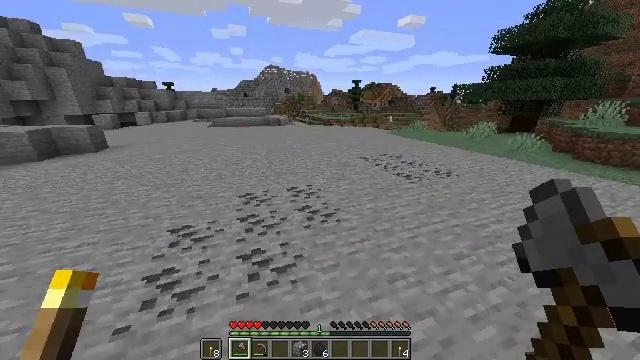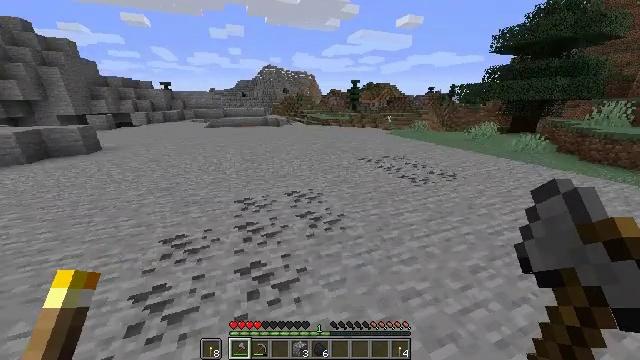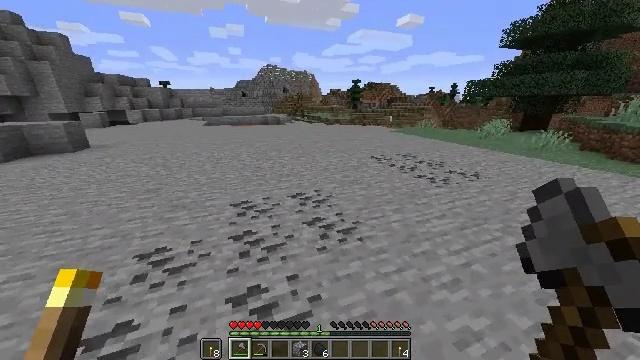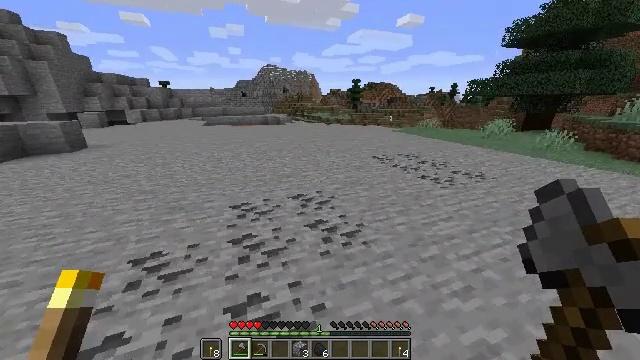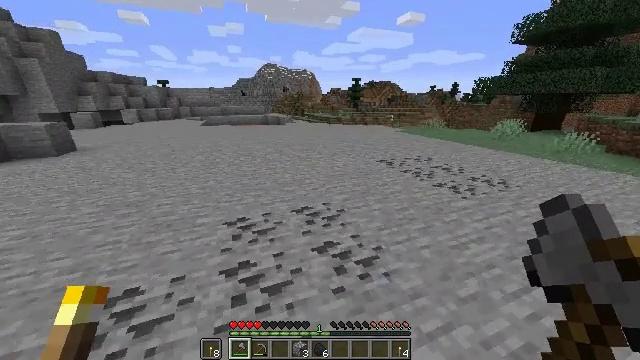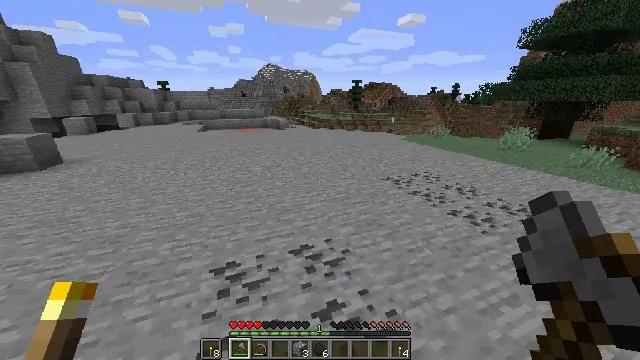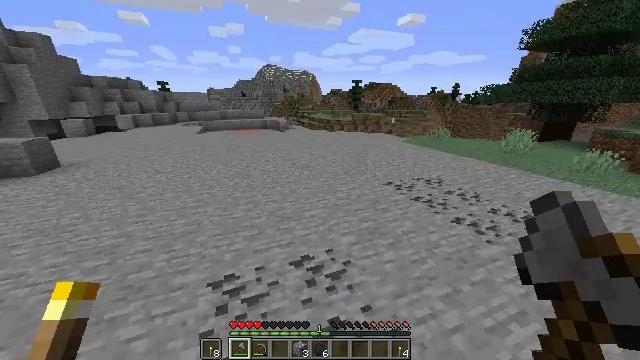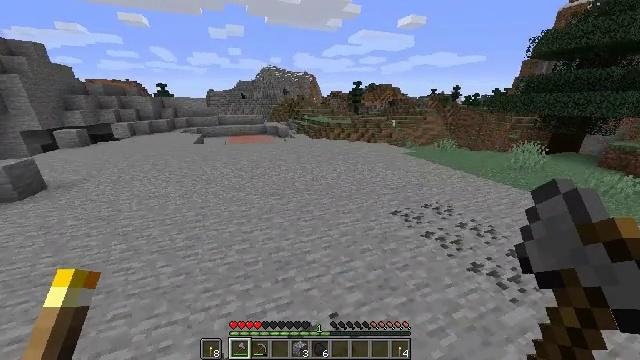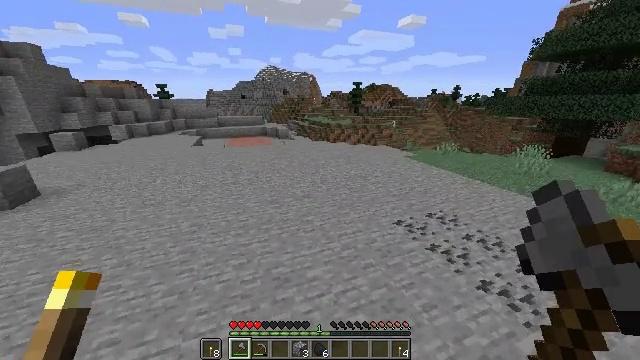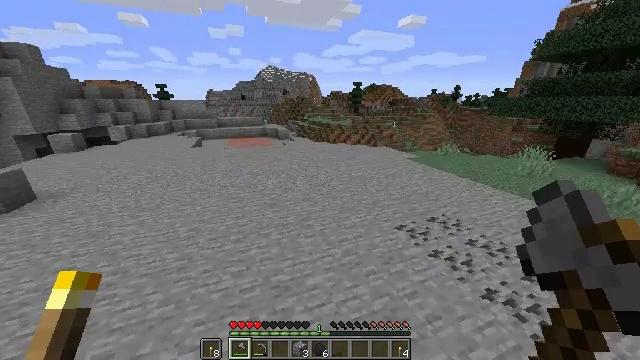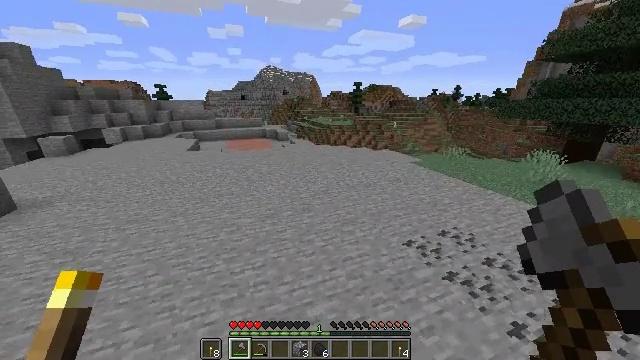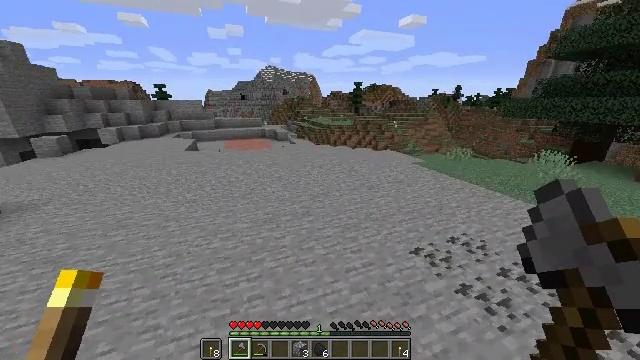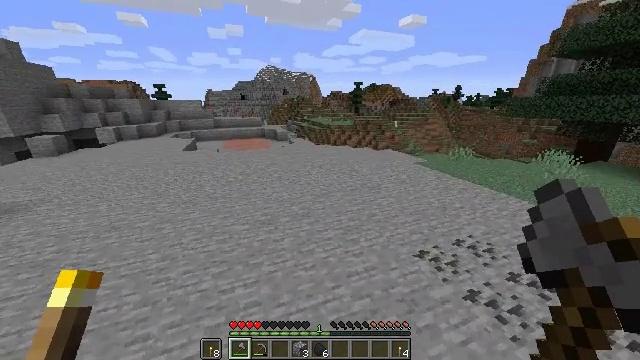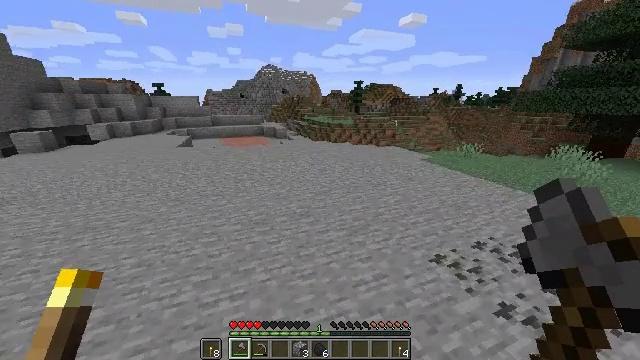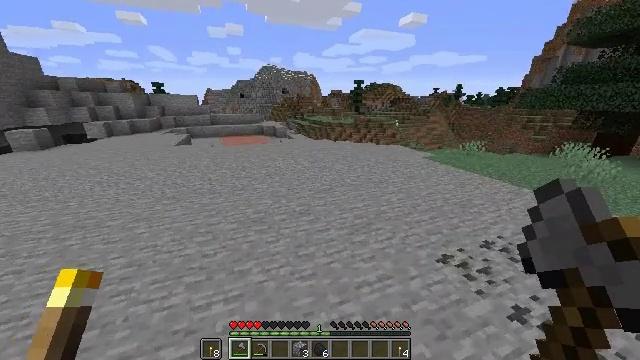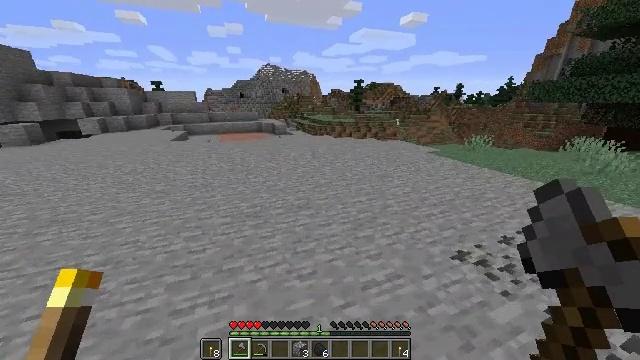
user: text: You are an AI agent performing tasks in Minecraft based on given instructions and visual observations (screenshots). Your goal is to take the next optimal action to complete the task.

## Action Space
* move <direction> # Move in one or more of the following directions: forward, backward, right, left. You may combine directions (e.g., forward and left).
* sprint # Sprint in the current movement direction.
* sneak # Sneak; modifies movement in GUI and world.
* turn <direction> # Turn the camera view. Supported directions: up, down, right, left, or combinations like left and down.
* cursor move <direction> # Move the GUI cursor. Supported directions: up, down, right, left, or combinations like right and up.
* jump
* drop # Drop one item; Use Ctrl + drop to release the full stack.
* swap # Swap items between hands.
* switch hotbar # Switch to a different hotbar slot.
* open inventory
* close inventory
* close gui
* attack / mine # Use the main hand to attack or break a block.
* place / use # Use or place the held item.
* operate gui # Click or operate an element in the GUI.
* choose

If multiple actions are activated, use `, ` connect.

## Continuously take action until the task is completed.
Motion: motion action
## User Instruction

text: Kill the cow.
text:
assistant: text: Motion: move forward, sprint, jump
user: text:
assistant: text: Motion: move forward, sprint, jump
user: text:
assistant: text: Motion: move forward, sprint, jump
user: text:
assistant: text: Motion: move forward, sprint, jump
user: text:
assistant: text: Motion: move forward, sprint, jump
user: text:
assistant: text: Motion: move forward, sprint, jump
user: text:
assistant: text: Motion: move forward, sprint, jump
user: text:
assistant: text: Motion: move forward, sprint, jump
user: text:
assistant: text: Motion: move forward, sprint, jump
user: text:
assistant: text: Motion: move forward, sprint, jump
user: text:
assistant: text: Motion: move forward, sprint, jump
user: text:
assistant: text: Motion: move forward, sprint, jump
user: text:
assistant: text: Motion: move forward, sprint, jump
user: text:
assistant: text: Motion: move forward, sprint, jump
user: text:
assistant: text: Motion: move forward, sprint, jump
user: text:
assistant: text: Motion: move forward, sprint, jump
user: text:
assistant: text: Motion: move forward, sprint, jump
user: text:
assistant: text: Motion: move forward, sprint, jump
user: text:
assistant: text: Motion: move forward, sprint, jump
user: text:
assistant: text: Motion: move forward, sprint, jump
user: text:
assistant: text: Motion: move forward, sprint, jump
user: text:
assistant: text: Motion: move forward, sprint, jump
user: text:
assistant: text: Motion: move forward, sprint, jump
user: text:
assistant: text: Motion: move forward, sprint, jump
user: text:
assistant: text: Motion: move forward, sprint, jump
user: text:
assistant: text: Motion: move forward, sprint, jump
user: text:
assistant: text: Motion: move forward, sprint, jump
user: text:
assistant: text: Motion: move forward, sprint, jump
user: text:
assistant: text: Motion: move forward, sprint, jump
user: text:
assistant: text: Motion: move forward, sprint, jump